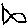
Label: fish